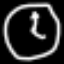
Label: clock